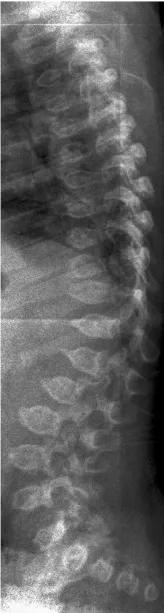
Relatively short long bones of the left upper extremity.
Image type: radiology (x_ray)